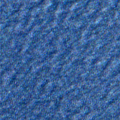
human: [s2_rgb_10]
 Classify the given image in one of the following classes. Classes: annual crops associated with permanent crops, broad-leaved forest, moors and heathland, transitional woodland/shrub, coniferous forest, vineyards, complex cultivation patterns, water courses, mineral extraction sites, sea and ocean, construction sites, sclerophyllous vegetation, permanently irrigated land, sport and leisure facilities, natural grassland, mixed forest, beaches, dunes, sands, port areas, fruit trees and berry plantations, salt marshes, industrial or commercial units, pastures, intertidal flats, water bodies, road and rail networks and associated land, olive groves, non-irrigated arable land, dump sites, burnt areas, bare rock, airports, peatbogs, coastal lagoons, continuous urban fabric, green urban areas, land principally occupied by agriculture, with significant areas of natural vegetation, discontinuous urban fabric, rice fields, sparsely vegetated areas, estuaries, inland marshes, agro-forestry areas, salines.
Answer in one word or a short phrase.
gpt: sea and ocean